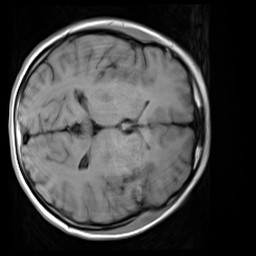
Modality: T1w
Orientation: axial
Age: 21
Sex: female
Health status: healthy
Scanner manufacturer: siemens
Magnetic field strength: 3 T
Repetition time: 4.1 s
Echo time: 0.0085 s